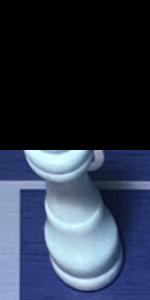
Label: King_White